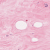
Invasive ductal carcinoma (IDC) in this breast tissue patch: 0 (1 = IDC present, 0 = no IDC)